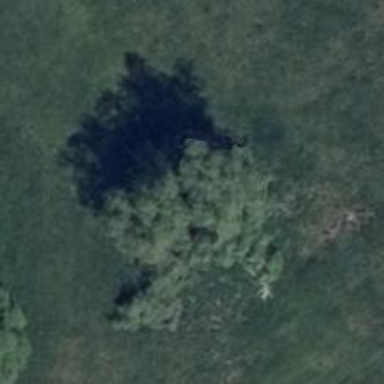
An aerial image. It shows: Deciduous broadleaved tree.